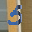
Label: 5